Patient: sex M, age 42
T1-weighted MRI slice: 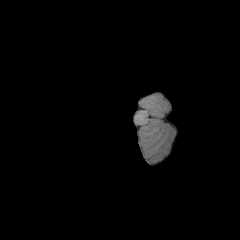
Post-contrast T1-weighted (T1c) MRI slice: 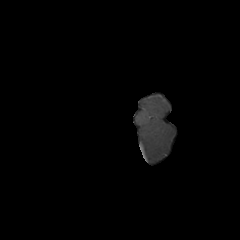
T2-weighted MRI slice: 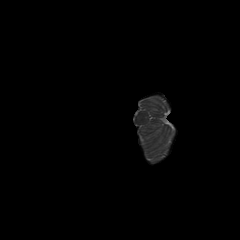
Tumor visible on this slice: no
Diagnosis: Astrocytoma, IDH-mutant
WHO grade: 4